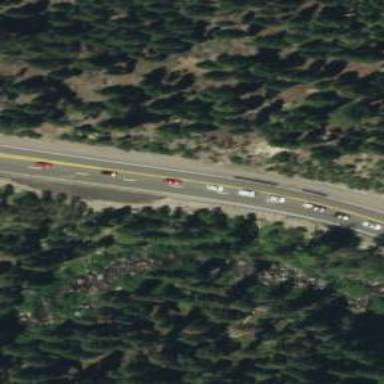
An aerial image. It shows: Asphalt trunk highway.